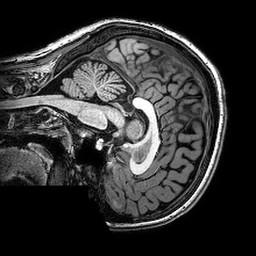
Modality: T1w
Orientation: sagittal
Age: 20
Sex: female
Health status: healthy
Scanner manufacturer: philips
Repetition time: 0.008303 s
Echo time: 0.00381 s